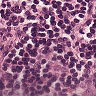
Metastatic tissue present: no